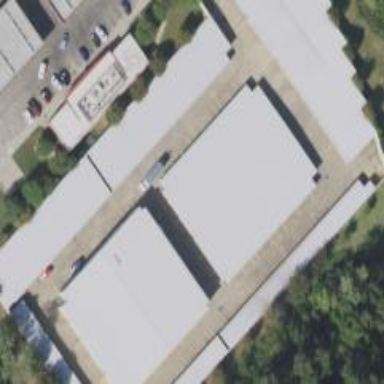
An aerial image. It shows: Warehouse building.